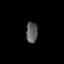
Tissue: lung
Cell type: Epithelial cells
Senescence score: 0.2104
Nuclear area (px): 228
Mean DAPI intensity: 93.667